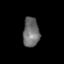
Tissue: prostate
Cell type: T cells
Senescence score: 0.308
Nuclear area (px): 474
Mean DAPI intensity: 109.357